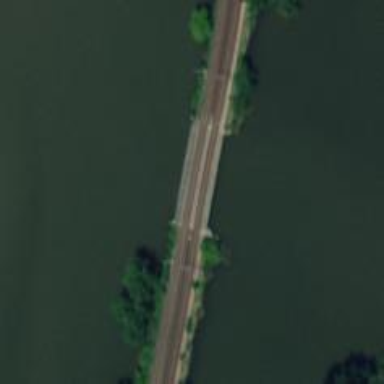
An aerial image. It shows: Bridge for light rail electrified with contact line.